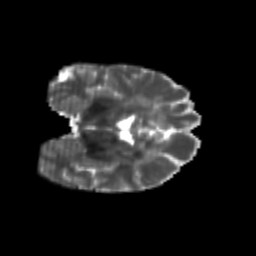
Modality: T2w
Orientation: coronal
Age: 23
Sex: female
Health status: healthy
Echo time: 0.074 s